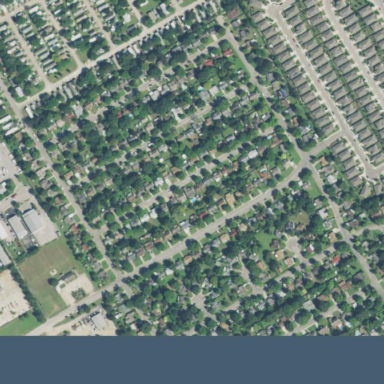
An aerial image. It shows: This residential area consists of single-family homes.